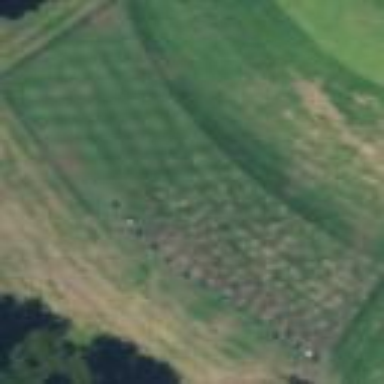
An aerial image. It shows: Grass area designated as golf tee.